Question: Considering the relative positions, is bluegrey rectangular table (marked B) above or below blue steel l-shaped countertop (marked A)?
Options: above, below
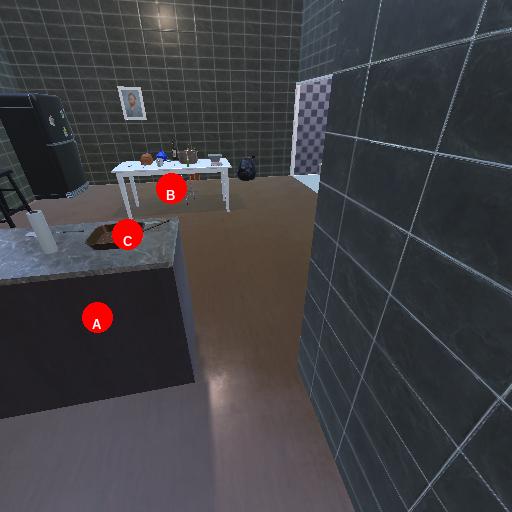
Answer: above